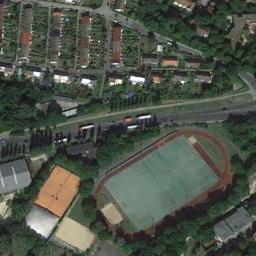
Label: ground_track_field